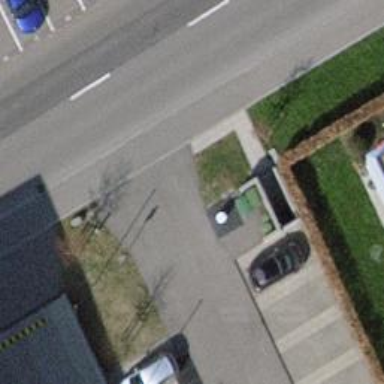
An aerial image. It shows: Waste disposal facility.